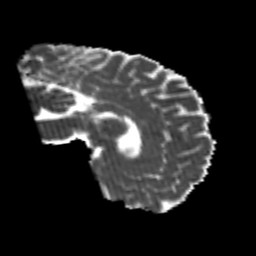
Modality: MD
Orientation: sagittal
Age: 25
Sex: male
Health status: healthy
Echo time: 0.074 s